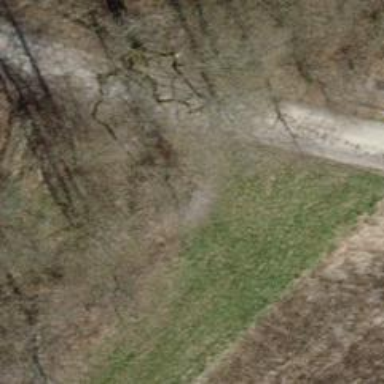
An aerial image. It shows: Brown bench in the vicinity.